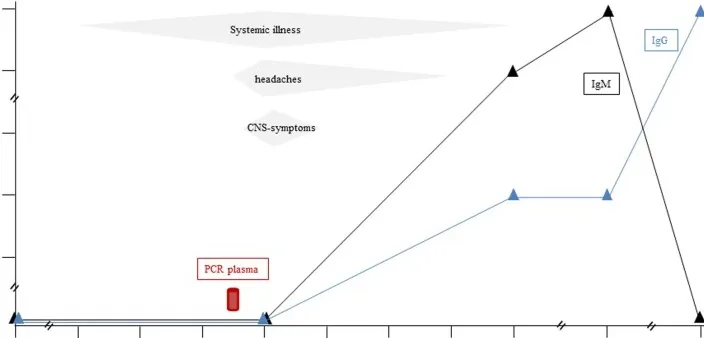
Clinical presentation, symptoms and serological tests over the course of time since the day of needlestick injury (Day 0). On day nine: detection of LCMV-RNA in the blood plasma by PCR. CNS-symptoms include meningismus, photophobia, nausea and vomiting. (ER: emergency room).
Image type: pathology (immunostaining)